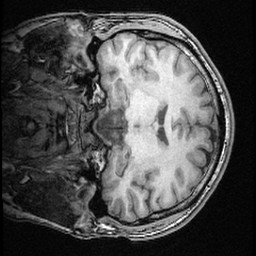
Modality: T1w
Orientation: coronal
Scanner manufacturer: ge
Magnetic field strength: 3 T
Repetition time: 0.008572 s
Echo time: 0.003384 s